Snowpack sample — Loveland Pass, Silver Plume, Colorado, USA (12/14/25, 10:50 AM MST)
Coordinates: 39.664, -105.882
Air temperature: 36 °F
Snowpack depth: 67 cm
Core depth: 30 cm
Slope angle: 6°, slope face: 326°
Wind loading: low
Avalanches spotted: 0
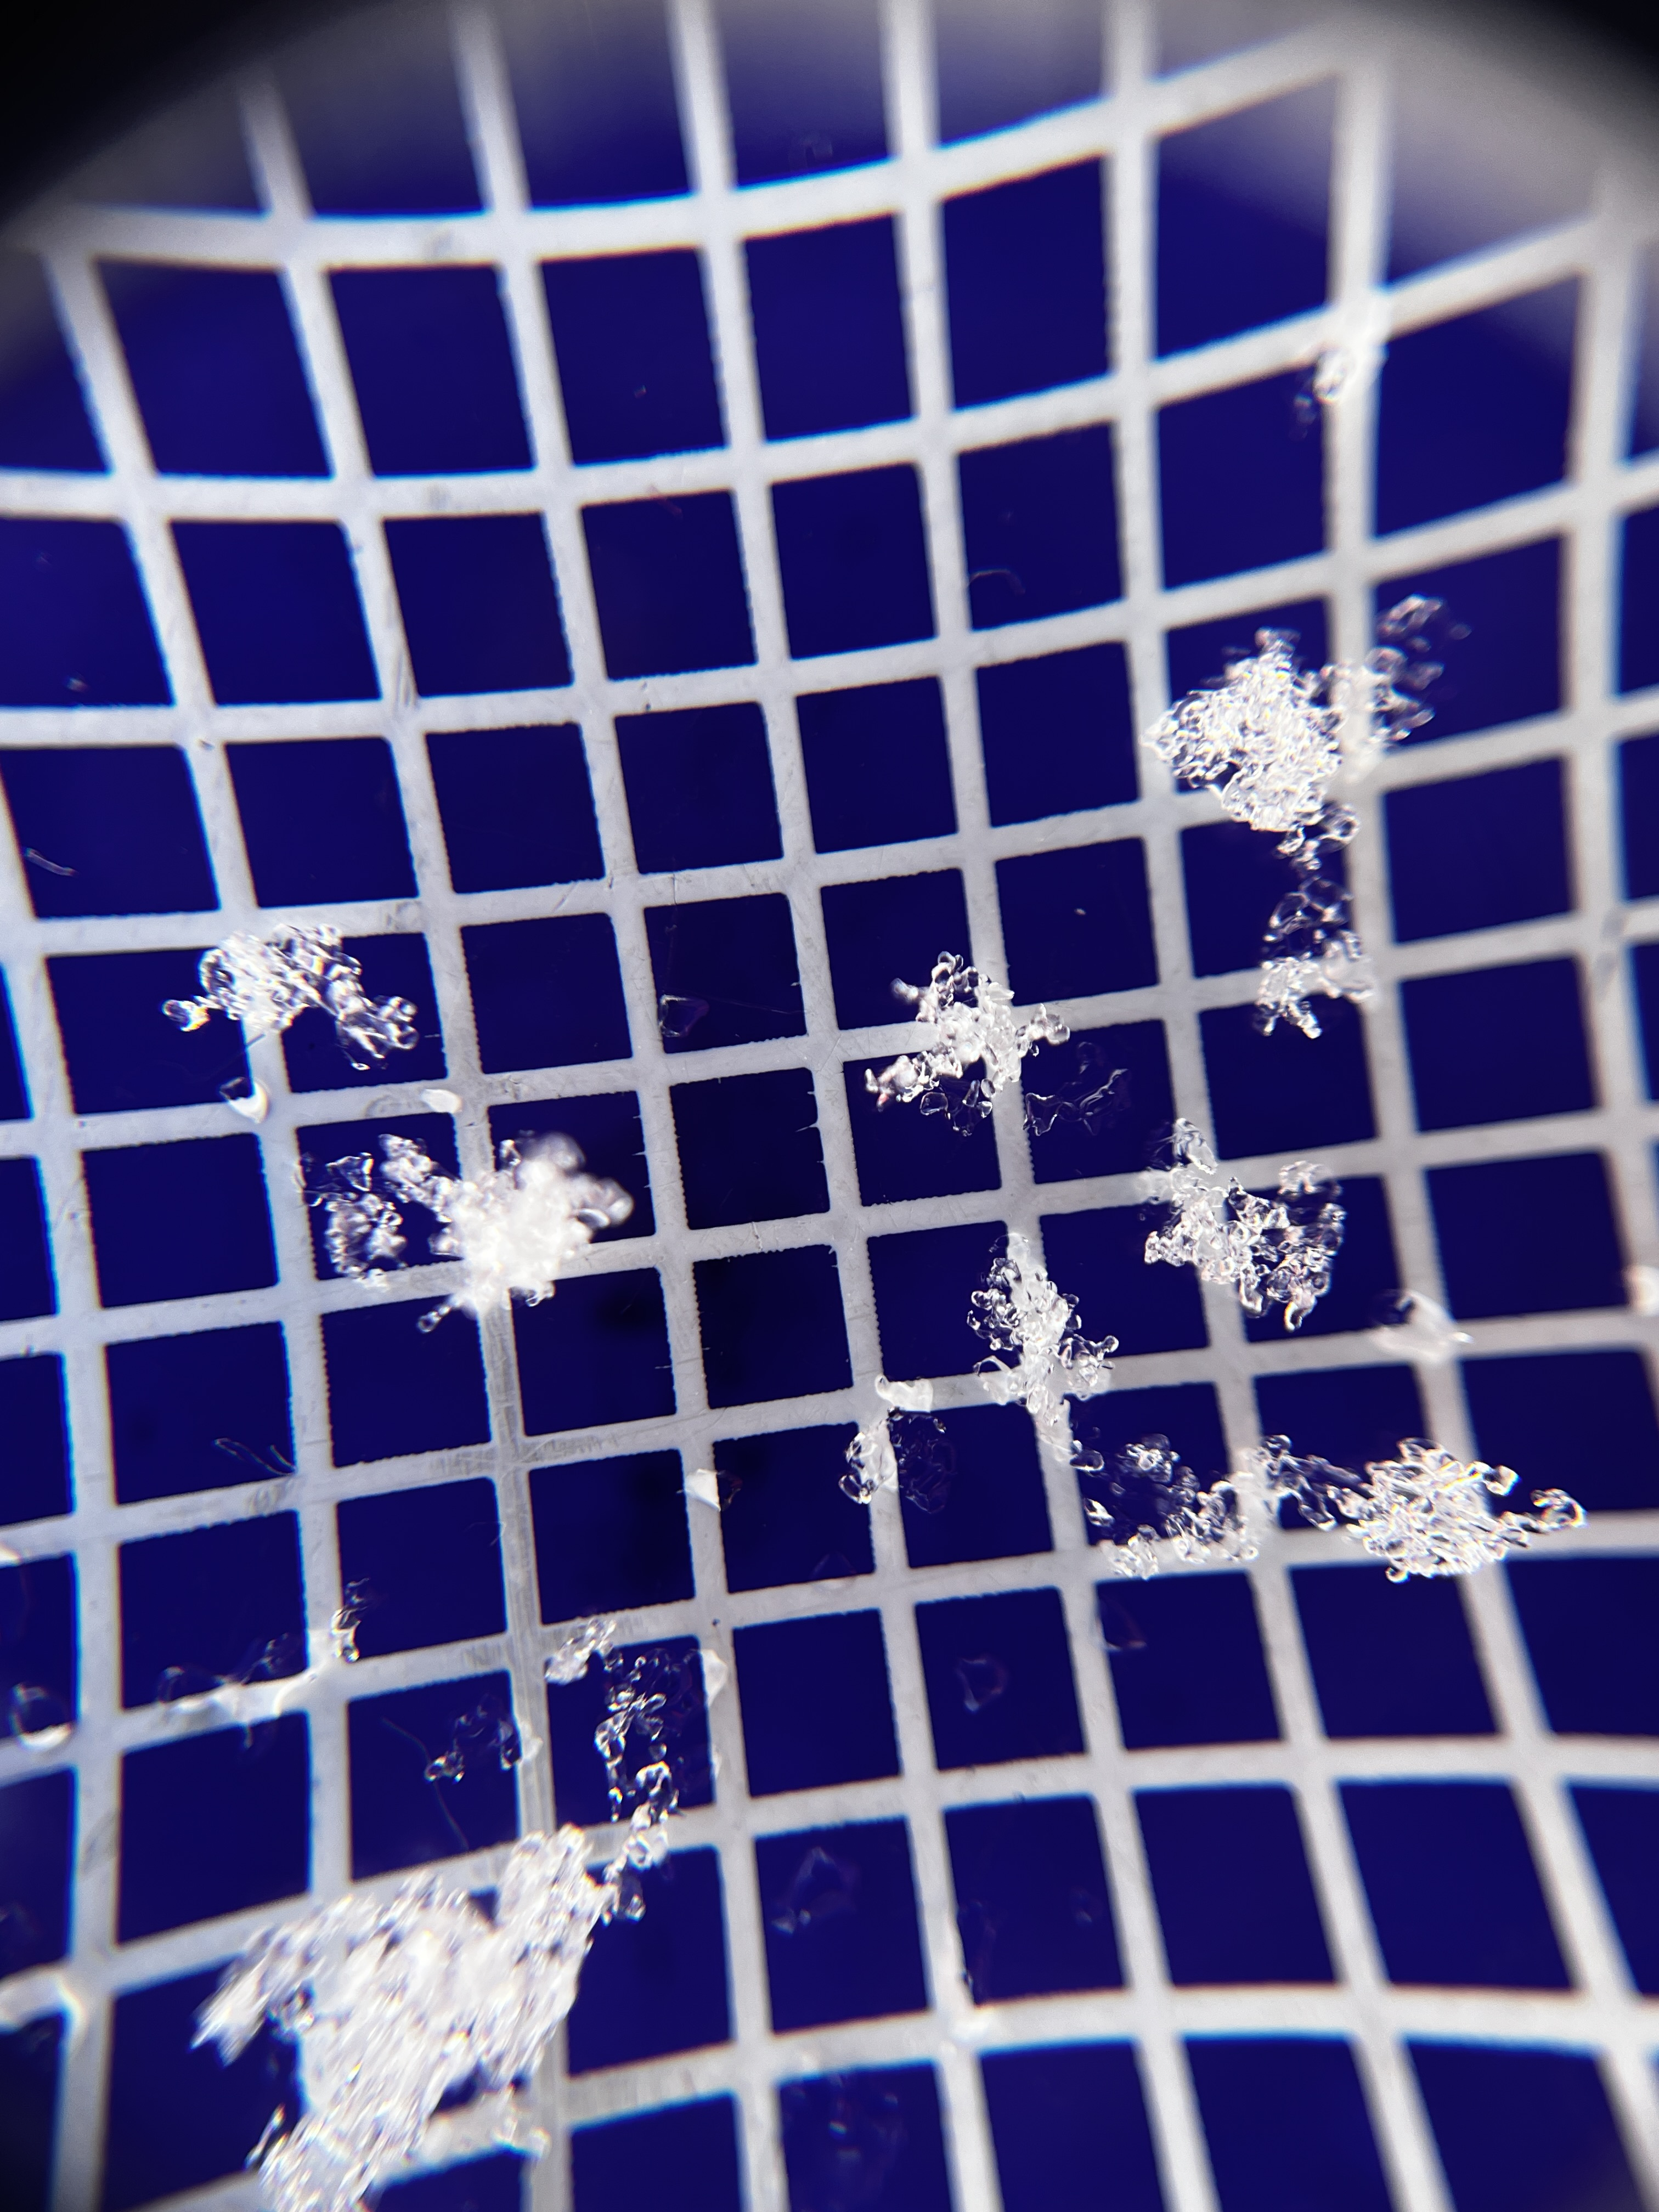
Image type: magnified_profile
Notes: No avalanches spotted, very late start to the season with minimal snowpack